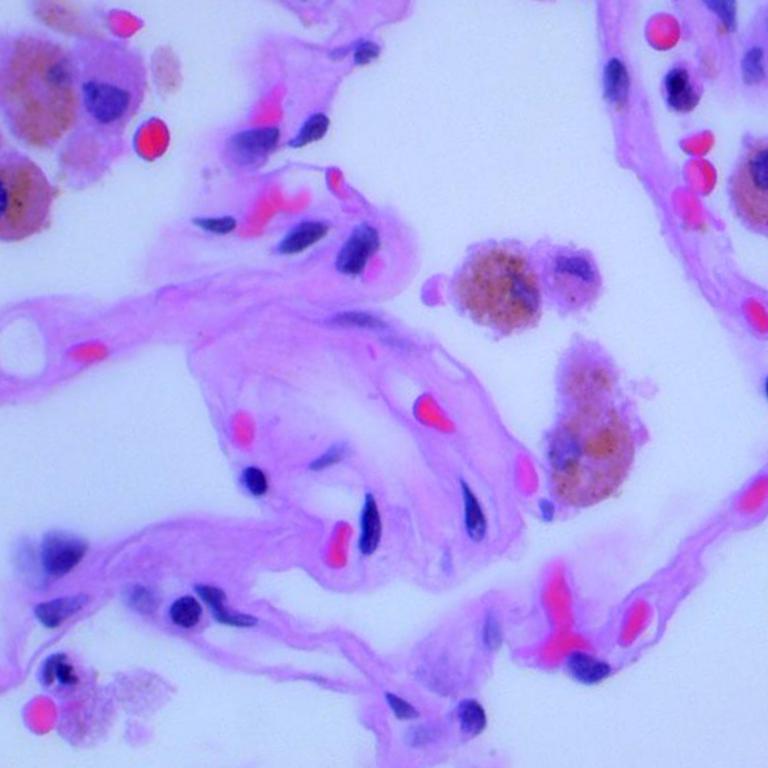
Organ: lung
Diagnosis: benign